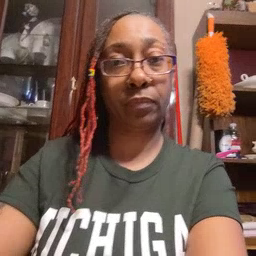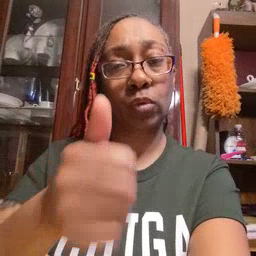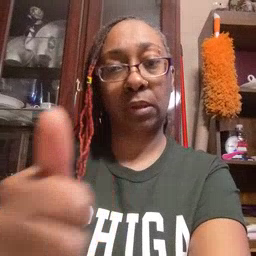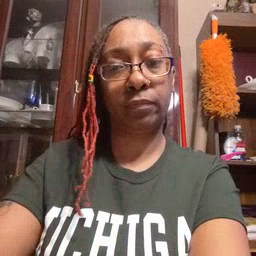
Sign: yourself